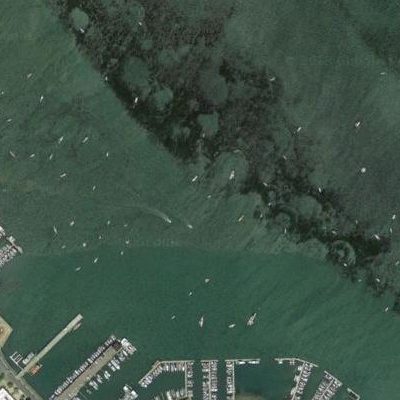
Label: dRiverLake